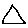
Label: triangle